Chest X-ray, AP view. Patient: 26 years old, sex F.
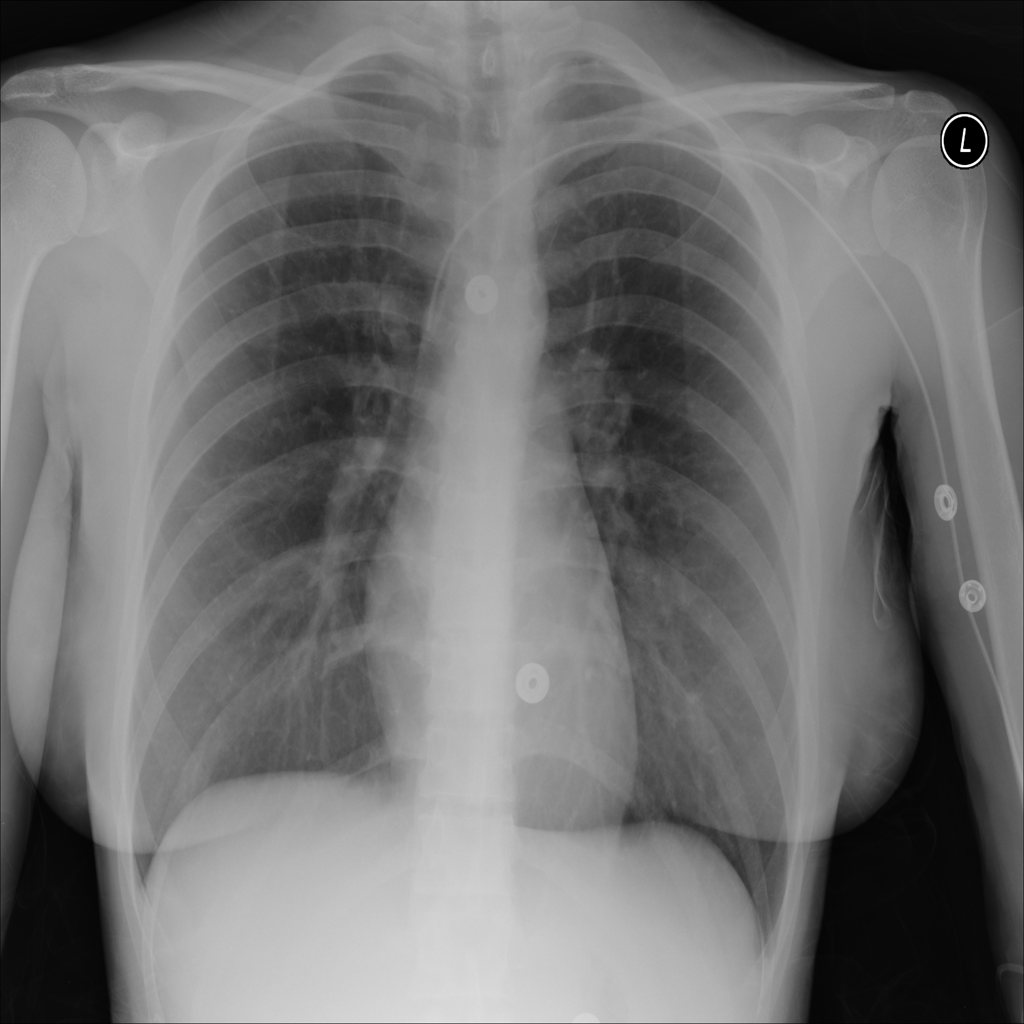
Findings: No Finding